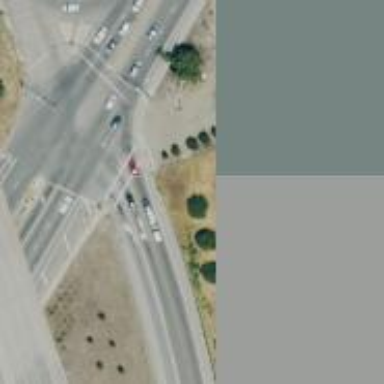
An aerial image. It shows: Solid stop line on the road.